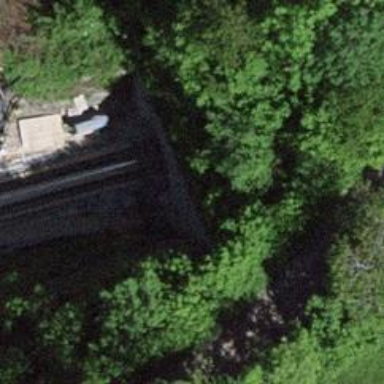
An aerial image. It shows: Single-track railway with electrified contact lines.